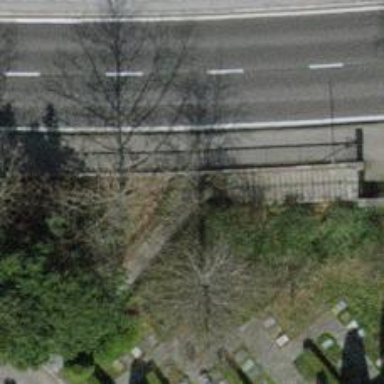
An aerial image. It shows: Footway with sett surface.